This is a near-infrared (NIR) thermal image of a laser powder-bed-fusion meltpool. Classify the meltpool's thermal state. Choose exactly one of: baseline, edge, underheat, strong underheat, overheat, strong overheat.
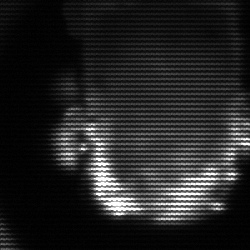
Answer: baseline